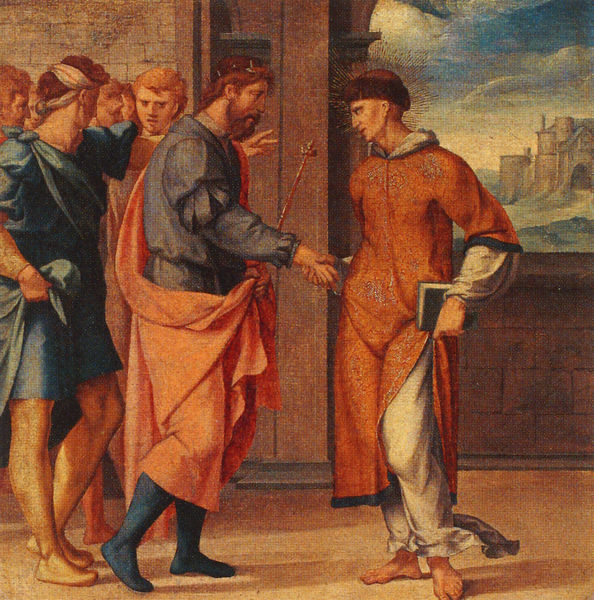
Titel: Der hl. Cyriakus wird vom Perserkönig begrüßt
Künstler: Bartholomäus Bruyn d. Ä.
Institution: München, Alte Pinakothek
Schlagwörter: blau, gemälde, hand, himmel, mann, meer, schatten, umhang, wasser, wolken, landschaft, menschen, fenster, hintergrund, männer, orange, rot, schloss, bart, wand, arm, diener, boden, mantel, krone, handel, aussicht, fußboden, stab, mauer, gefolge, könig, bögen, barfuss, buch, burg, geld, stiefel, vertrag, heiligenschein, nimbus, jesus, mittelalter, mönch, franziskus, heiliger, heilige, begrüßung, tunika, dornenkrone, zepter, tonsur, handschlag, hare, orjesus